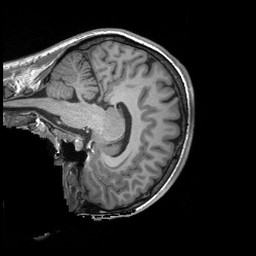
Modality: T1w
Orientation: sagittal
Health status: ill
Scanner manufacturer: siemens
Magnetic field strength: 3 T
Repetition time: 2.3 s
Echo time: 0.00243 s